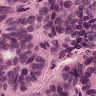
Metastatic tissue present: yes